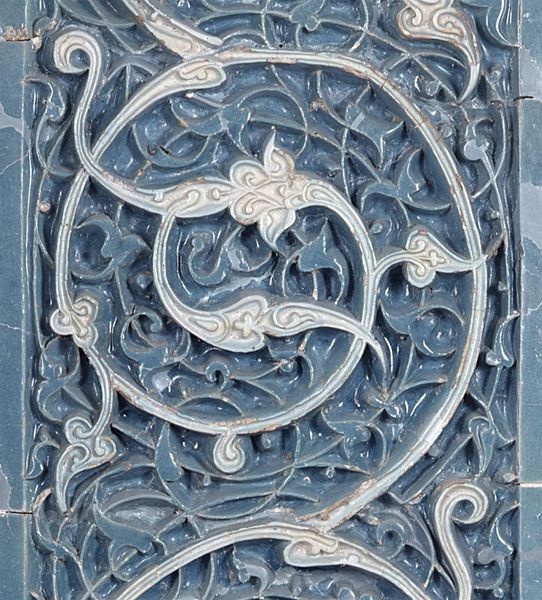
Standort: Hamburg
Institution: Museum für Kunst und Gewerbe Hamburg
Schlagwörter: keramik, ton, fliese, kachel, islam, reliefiert, rankenwerk, rankenornament, raumausstattung, unterglasurdekor, bauausschmückung, grabausstattung, quarzfritte, frittenporzellan